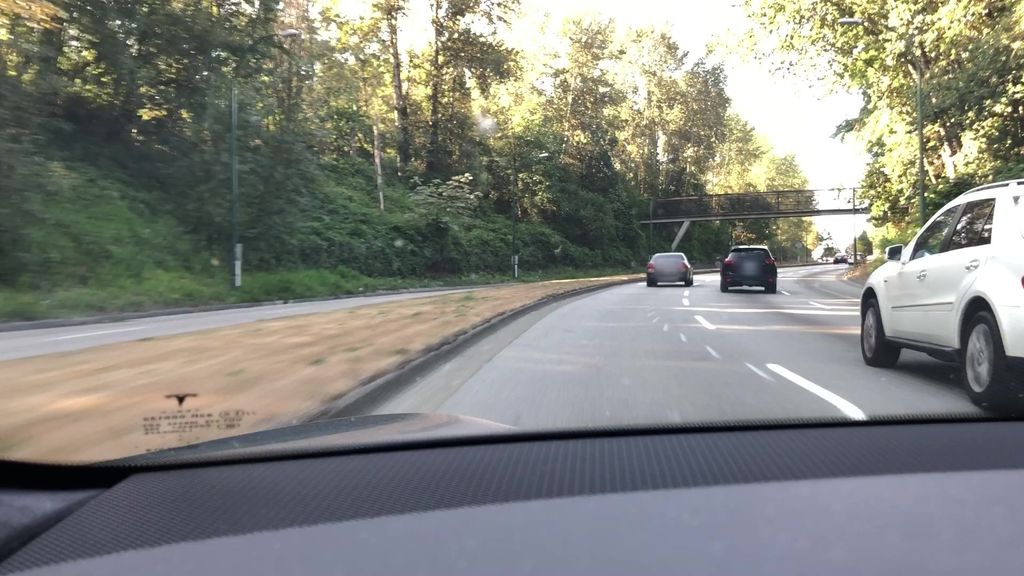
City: vancouver